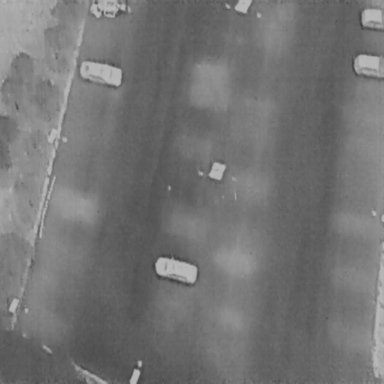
There are four Cars in the infrared image.